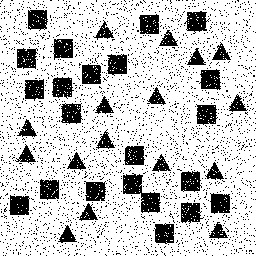
Squares: 22
Triangles: 16
Stars: 0
Total shapes: 38